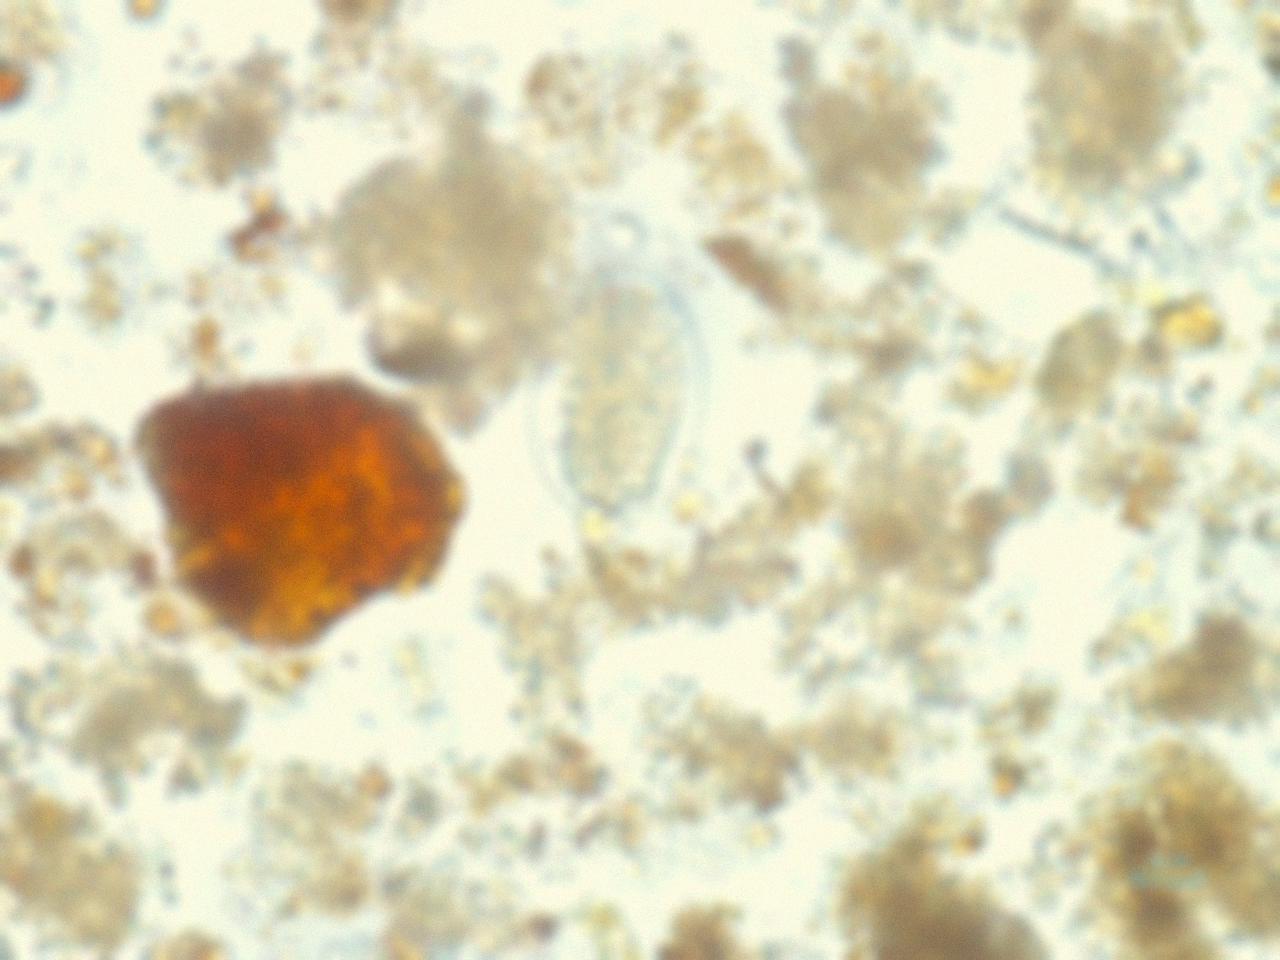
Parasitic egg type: Hookworm egg